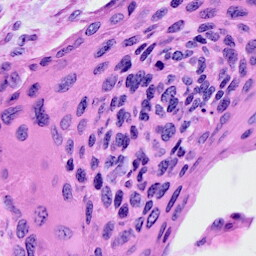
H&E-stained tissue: Cervix